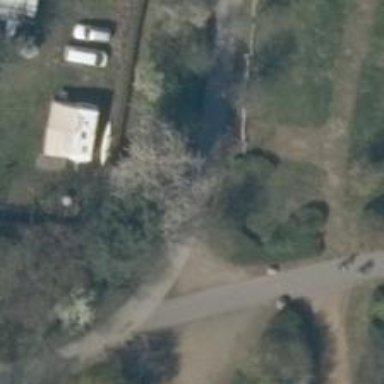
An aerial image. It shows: Path.